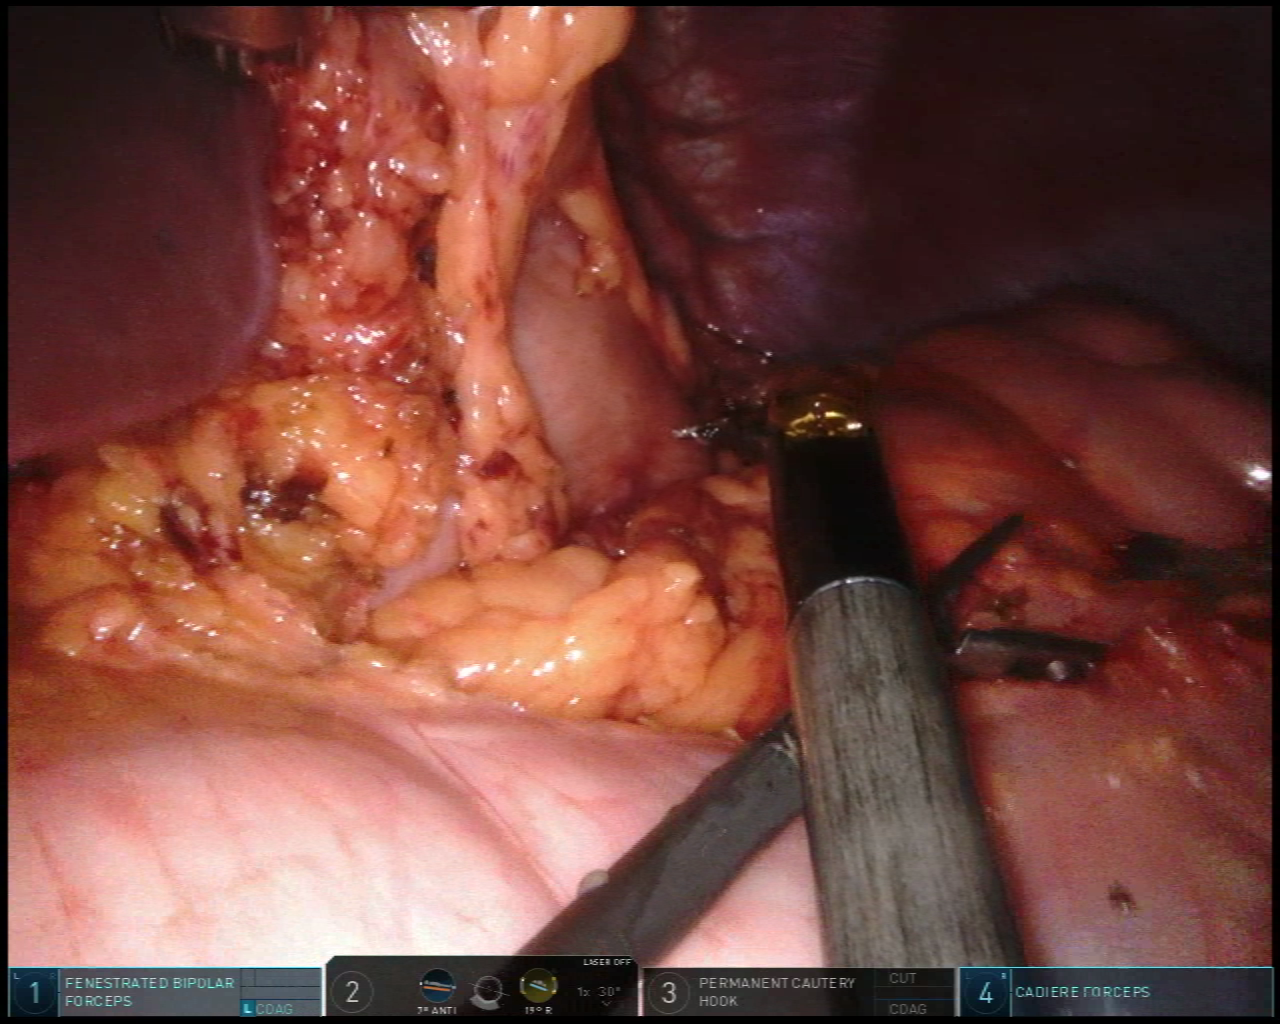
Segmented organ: liver
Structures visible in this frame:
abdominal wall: yes
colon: yes
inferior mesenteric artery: no
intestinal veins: no
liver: yes
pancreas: no
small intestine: no
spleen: no
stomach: yes
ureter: no
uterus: no
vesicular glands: no